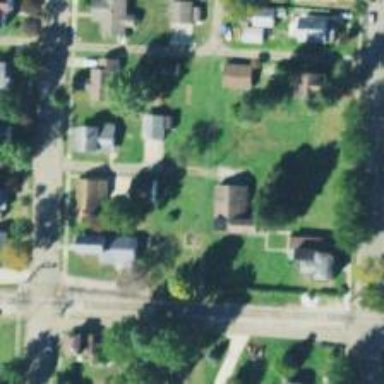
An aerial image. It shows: Alley classified as service road.